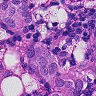
Metastatic tissue present: yes